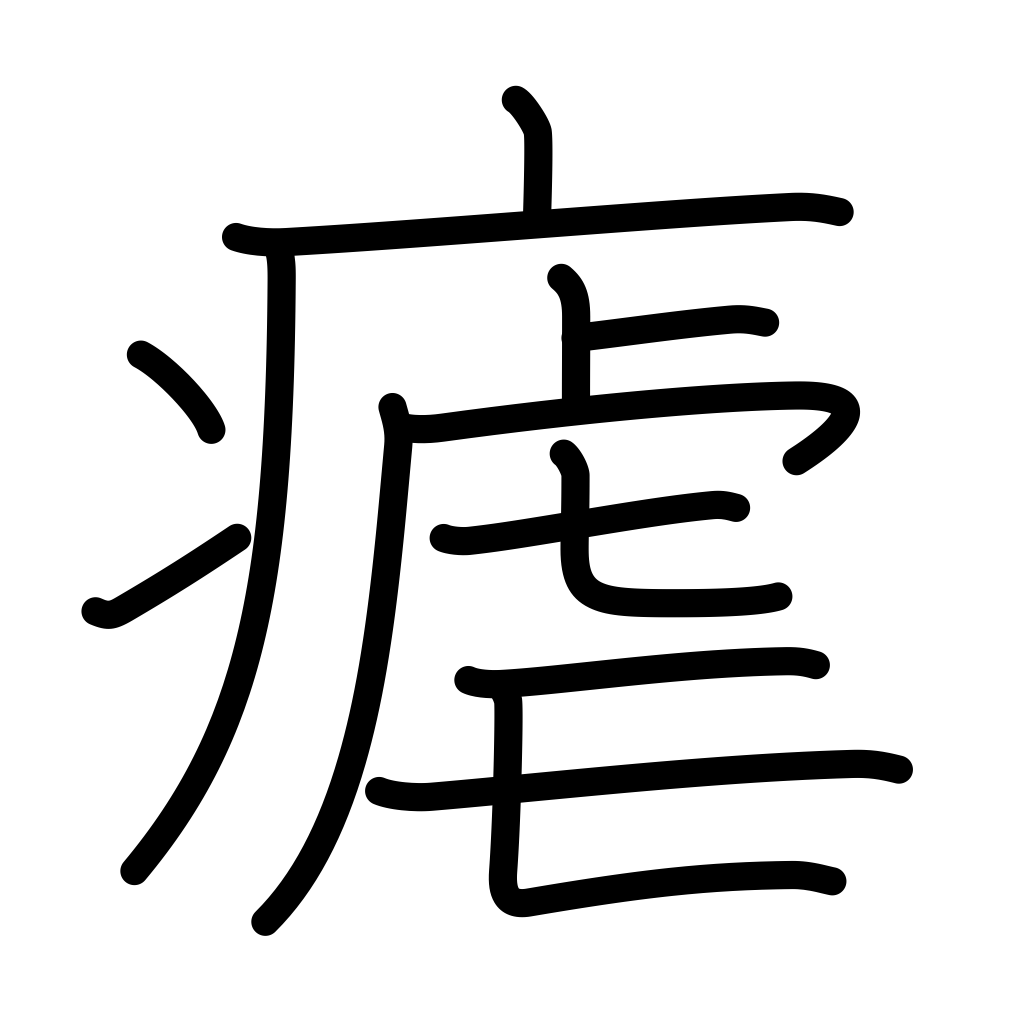
Meaning: ague, intermittent fever